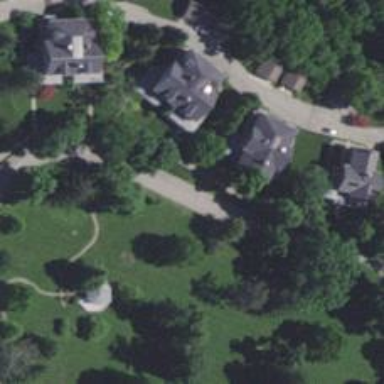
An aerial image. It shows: Residential road.